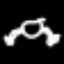
Label: frog